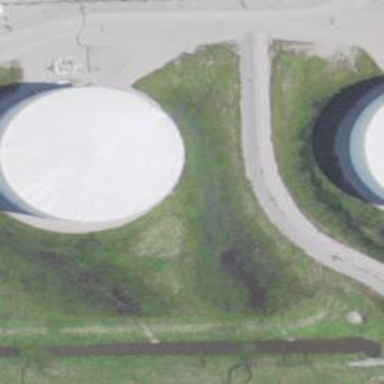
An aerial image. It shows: Storage tank which is man-made.